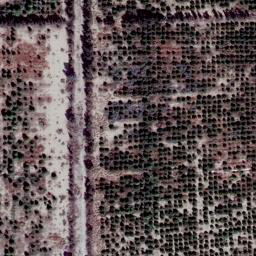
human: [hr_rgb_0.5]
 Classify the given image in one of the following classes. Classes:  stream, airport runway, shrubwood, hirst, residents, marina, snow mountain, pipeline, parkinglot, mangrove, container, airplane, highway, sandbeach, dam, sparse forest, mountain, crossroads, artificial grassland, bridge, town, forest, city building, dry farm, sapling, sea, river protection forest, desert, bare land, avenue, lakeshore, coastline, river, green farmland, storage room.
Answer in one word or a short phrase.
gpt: dry farm